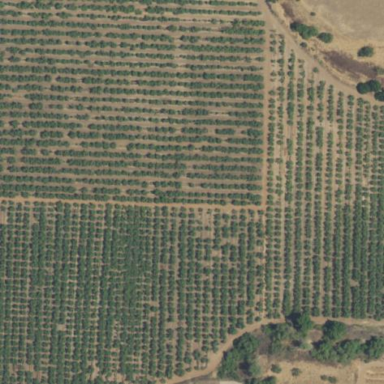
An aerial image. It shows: Almond orchard with rows of almond trees.